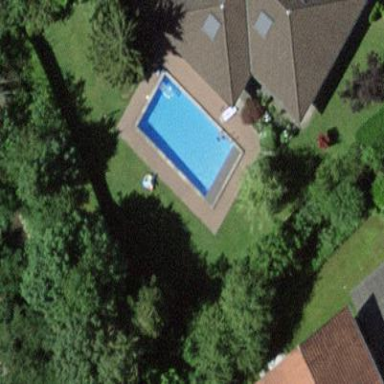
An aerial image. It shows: Swimming pool located in leisure land.